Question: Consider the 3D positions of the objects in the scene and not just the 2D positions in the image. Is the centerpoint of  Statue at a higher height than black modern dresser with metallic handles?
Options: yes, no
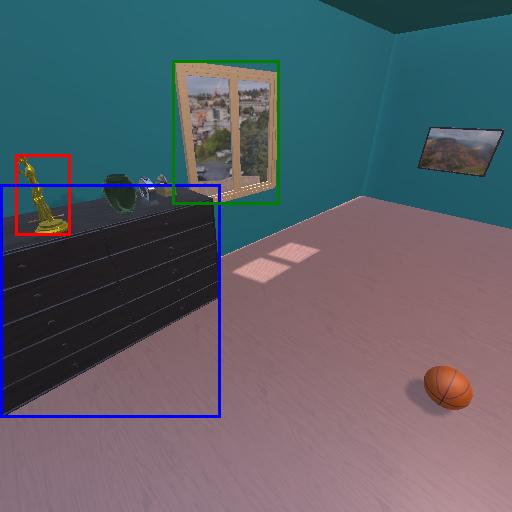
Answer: yes